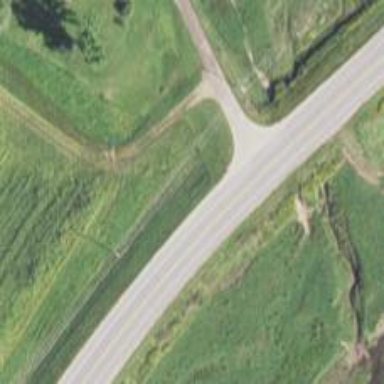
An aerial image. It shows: Secondary road.